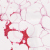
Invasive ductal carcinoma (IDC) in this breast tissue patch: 0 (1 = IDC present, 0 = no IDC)